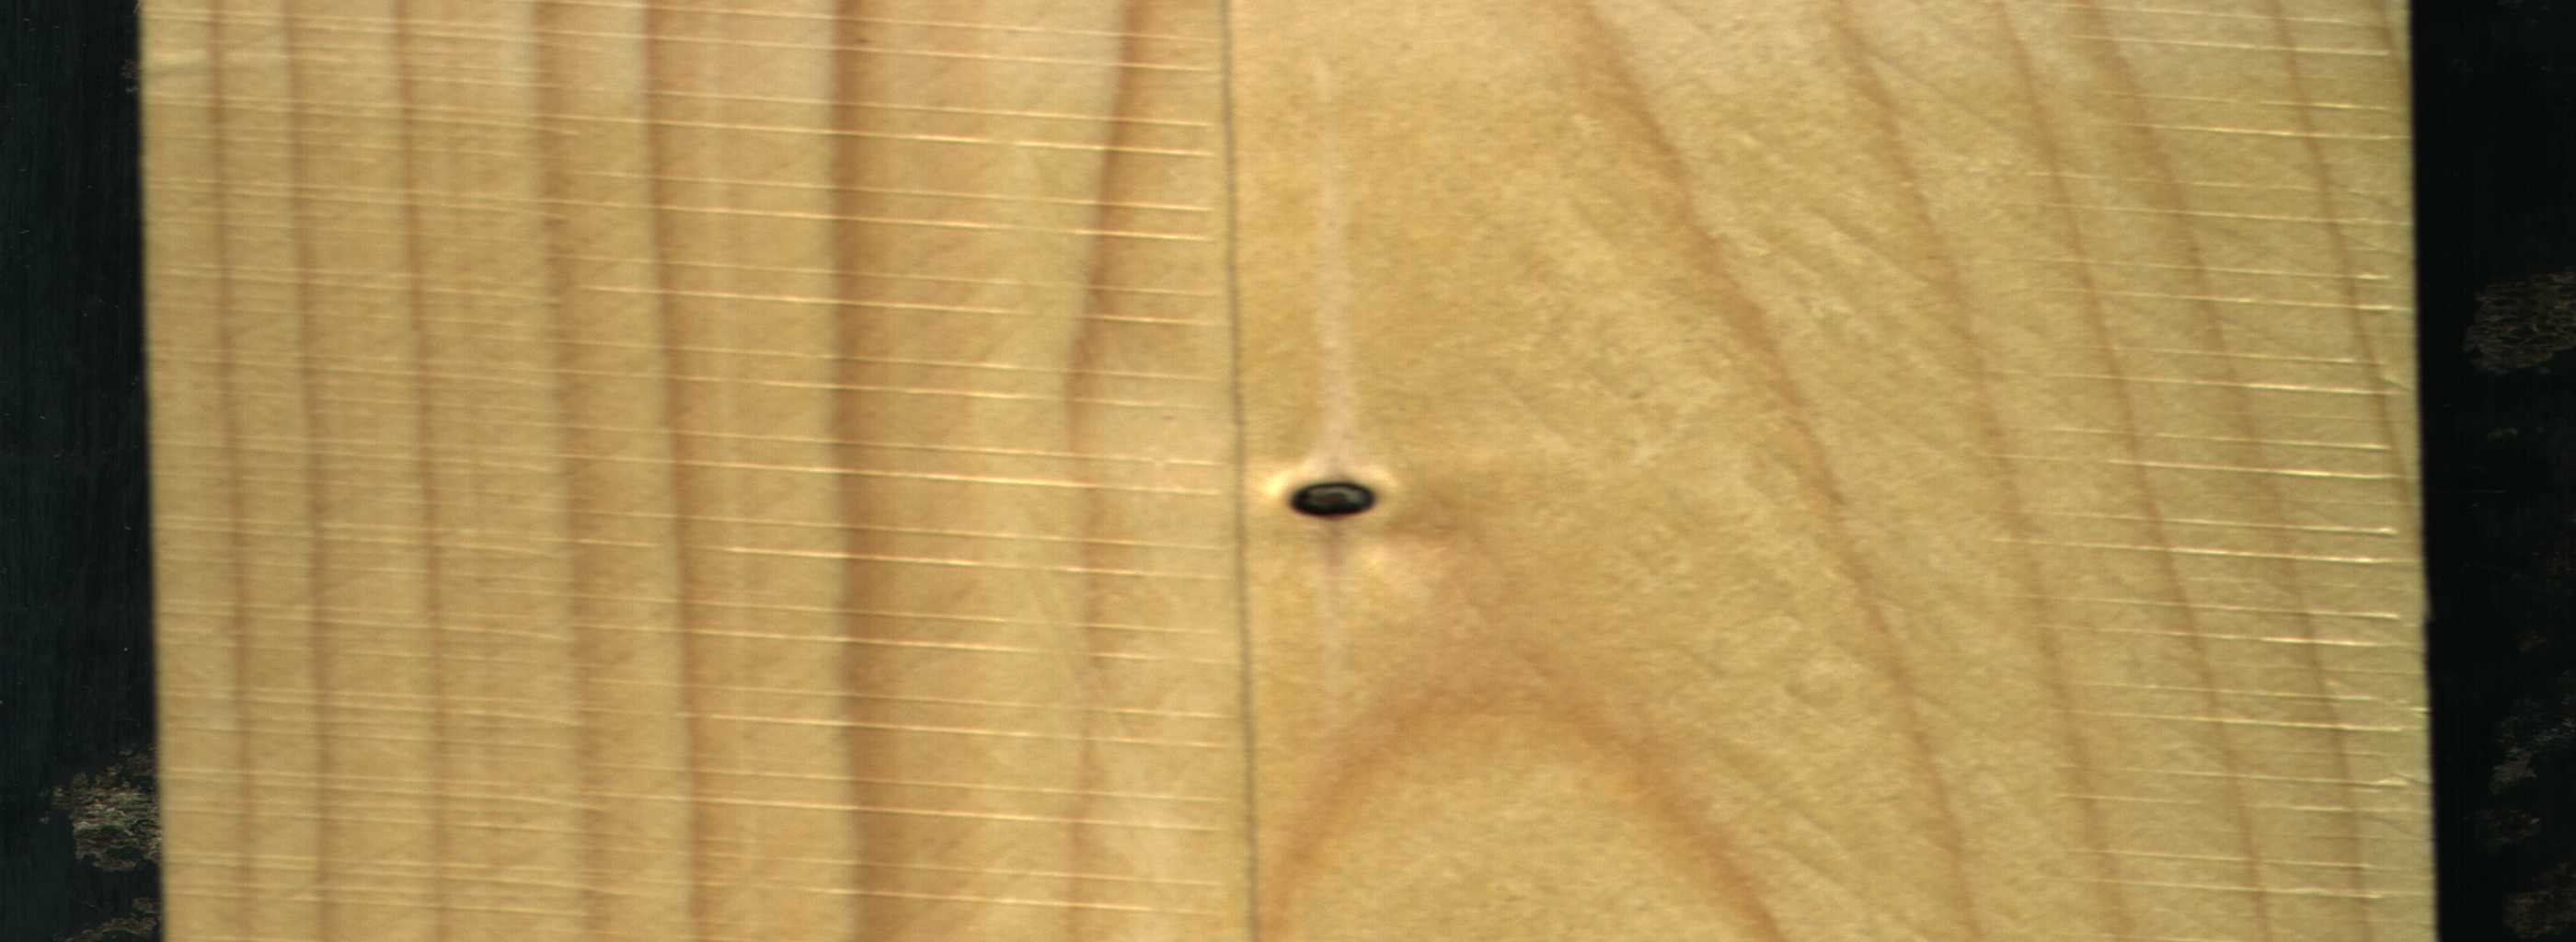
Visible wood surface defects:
Dead_Knot